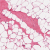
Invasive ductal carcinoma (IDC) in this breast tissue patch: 0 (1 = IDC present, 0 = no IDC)